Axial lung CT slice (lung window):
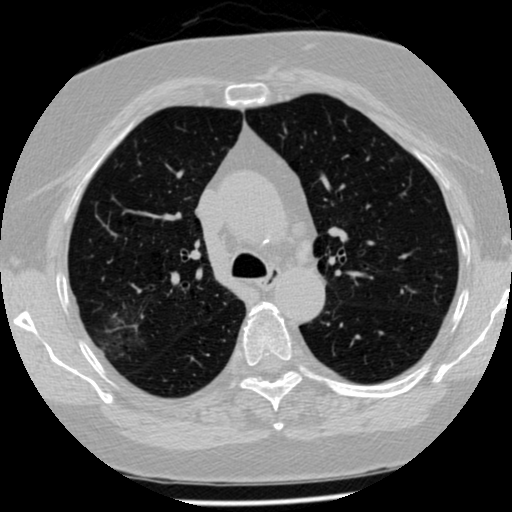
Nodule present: yes
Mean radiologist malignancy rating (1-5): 3.5